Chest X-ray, AP view. Patient: 33 years old, sex F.
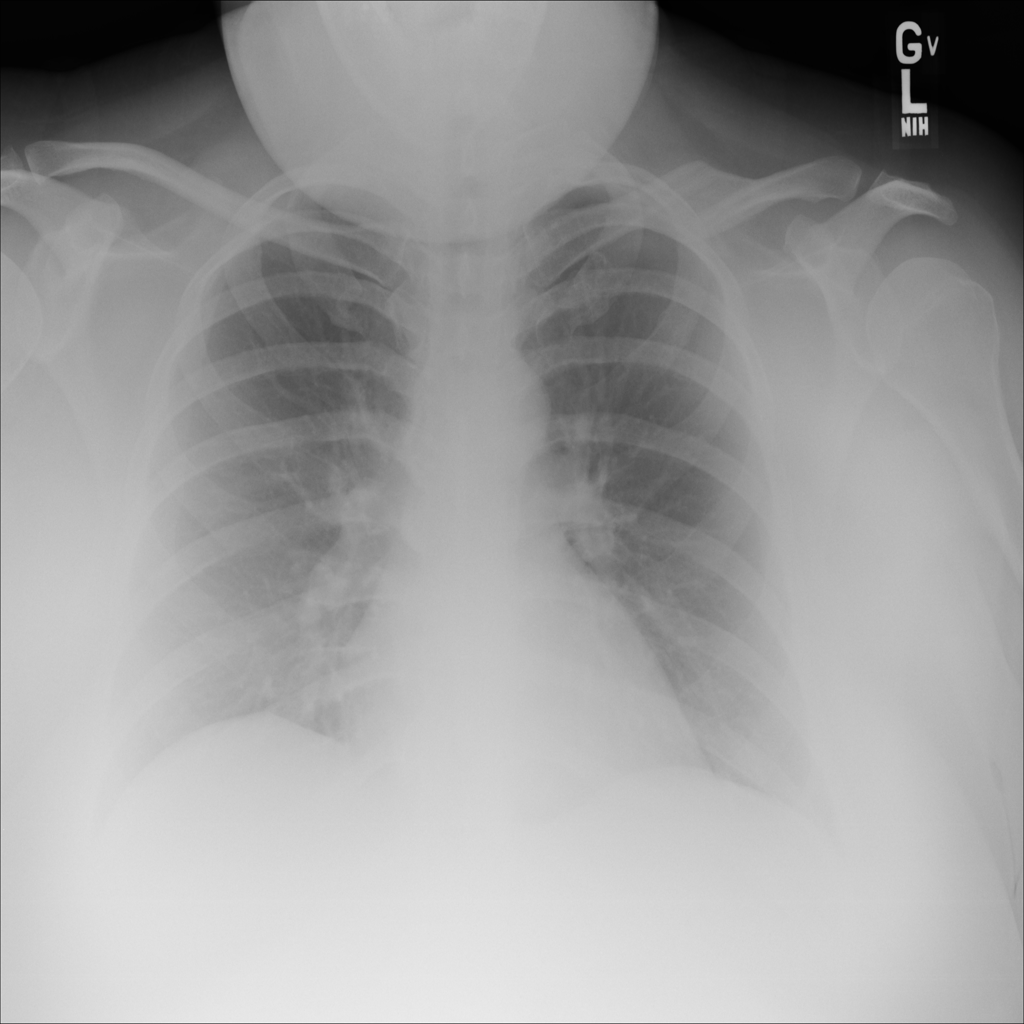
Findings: No Finding